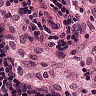
Metastatic tissue present: no